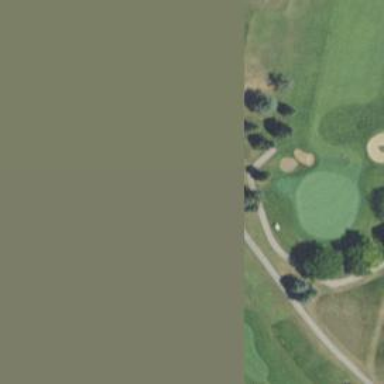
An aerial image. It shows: Path for both road and golf.